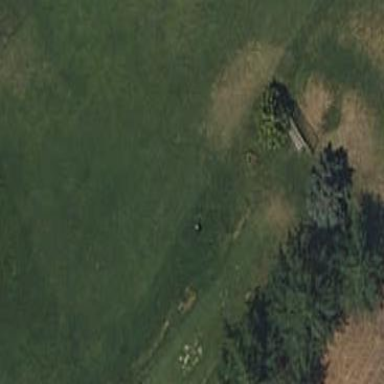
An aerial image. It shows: Grassy area designated as golf tee.